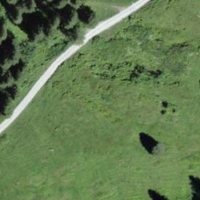
EUNIS habitat code: 24
Species observed at this site:
Geum rivale